Aerial crown-view tile of a tropical tree (Barro Colorado Island, Panama), acquired 20250317:
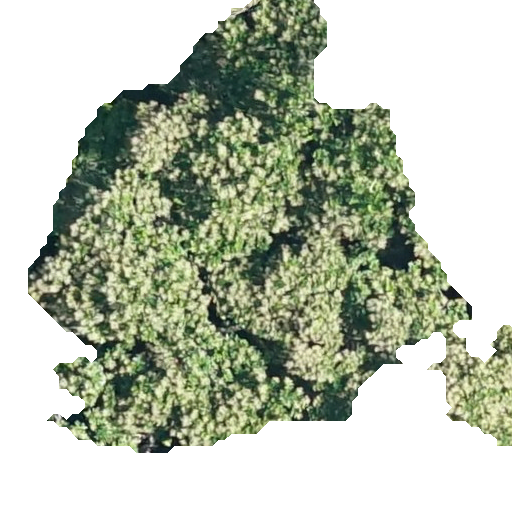
Species: Anacardium excelsum
GBIF accepted scientific name: Anacardium excelsum
Crown area: 204.696 m²